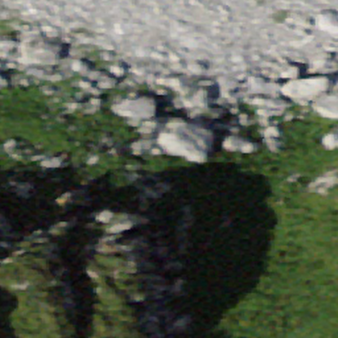
Label: bouldering_area